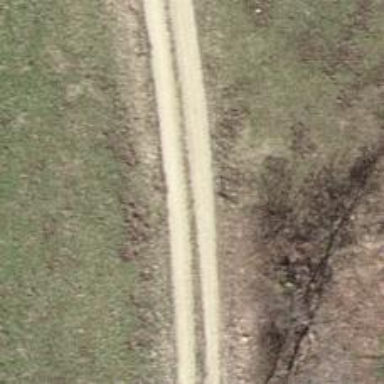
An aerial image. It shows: Compacted grade3 track.